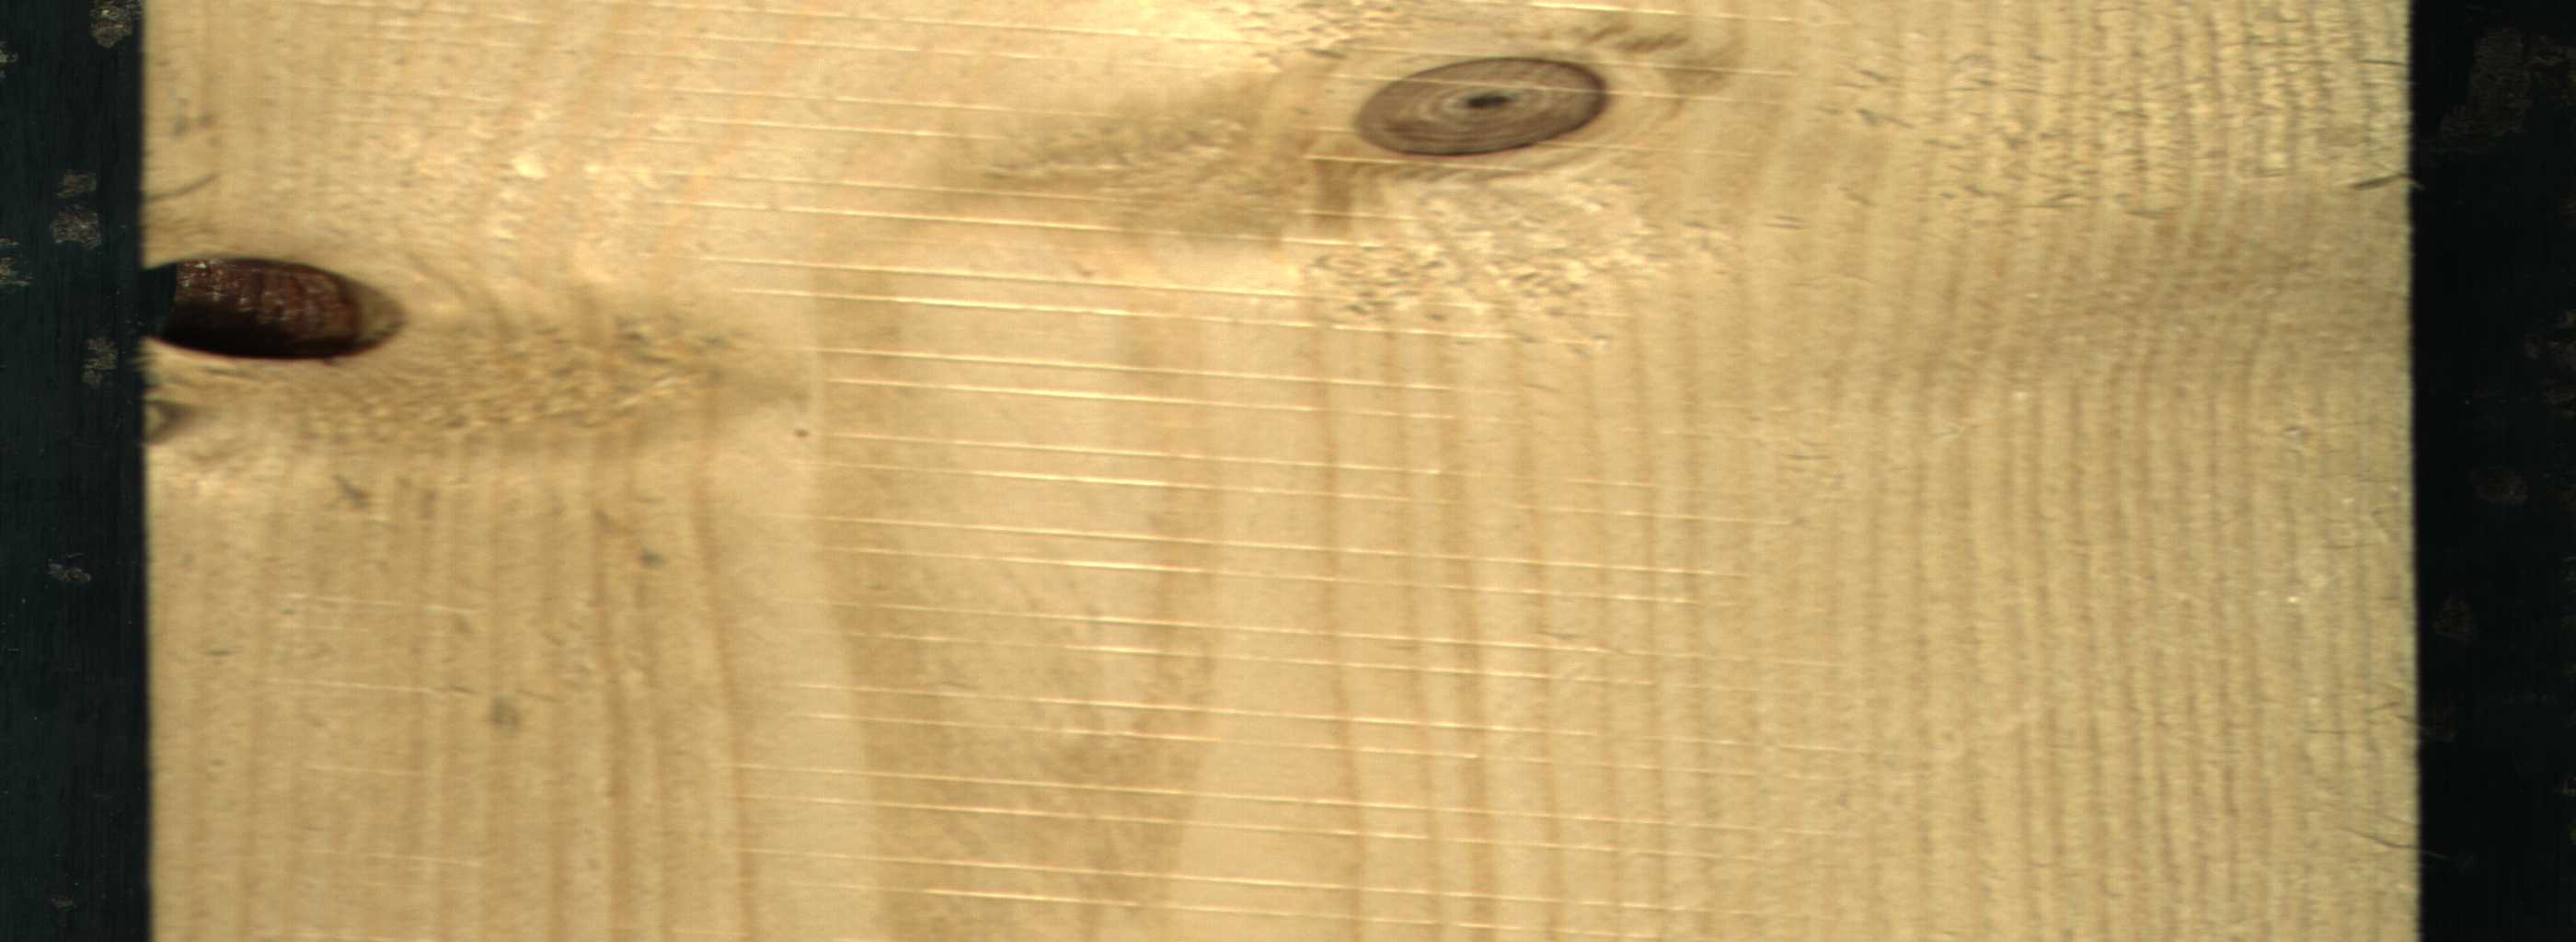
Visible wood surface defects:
Knot_missing
Live_Knot